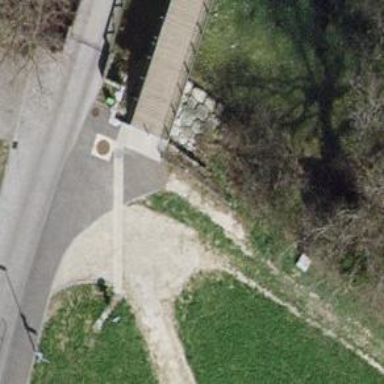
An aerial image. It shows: Bollard barrier.